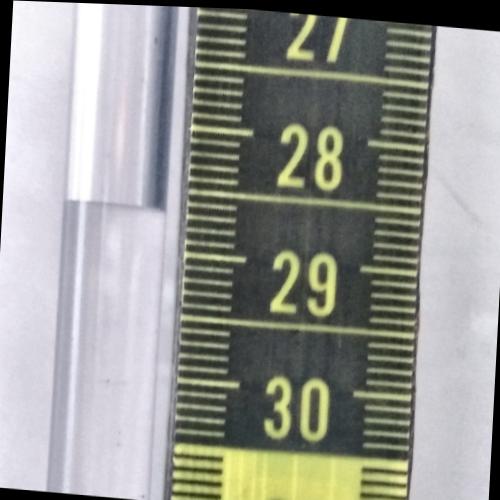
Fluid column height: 28.7 cm